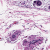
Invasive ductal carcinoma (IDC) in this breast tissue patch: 0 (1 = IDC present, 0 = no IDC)